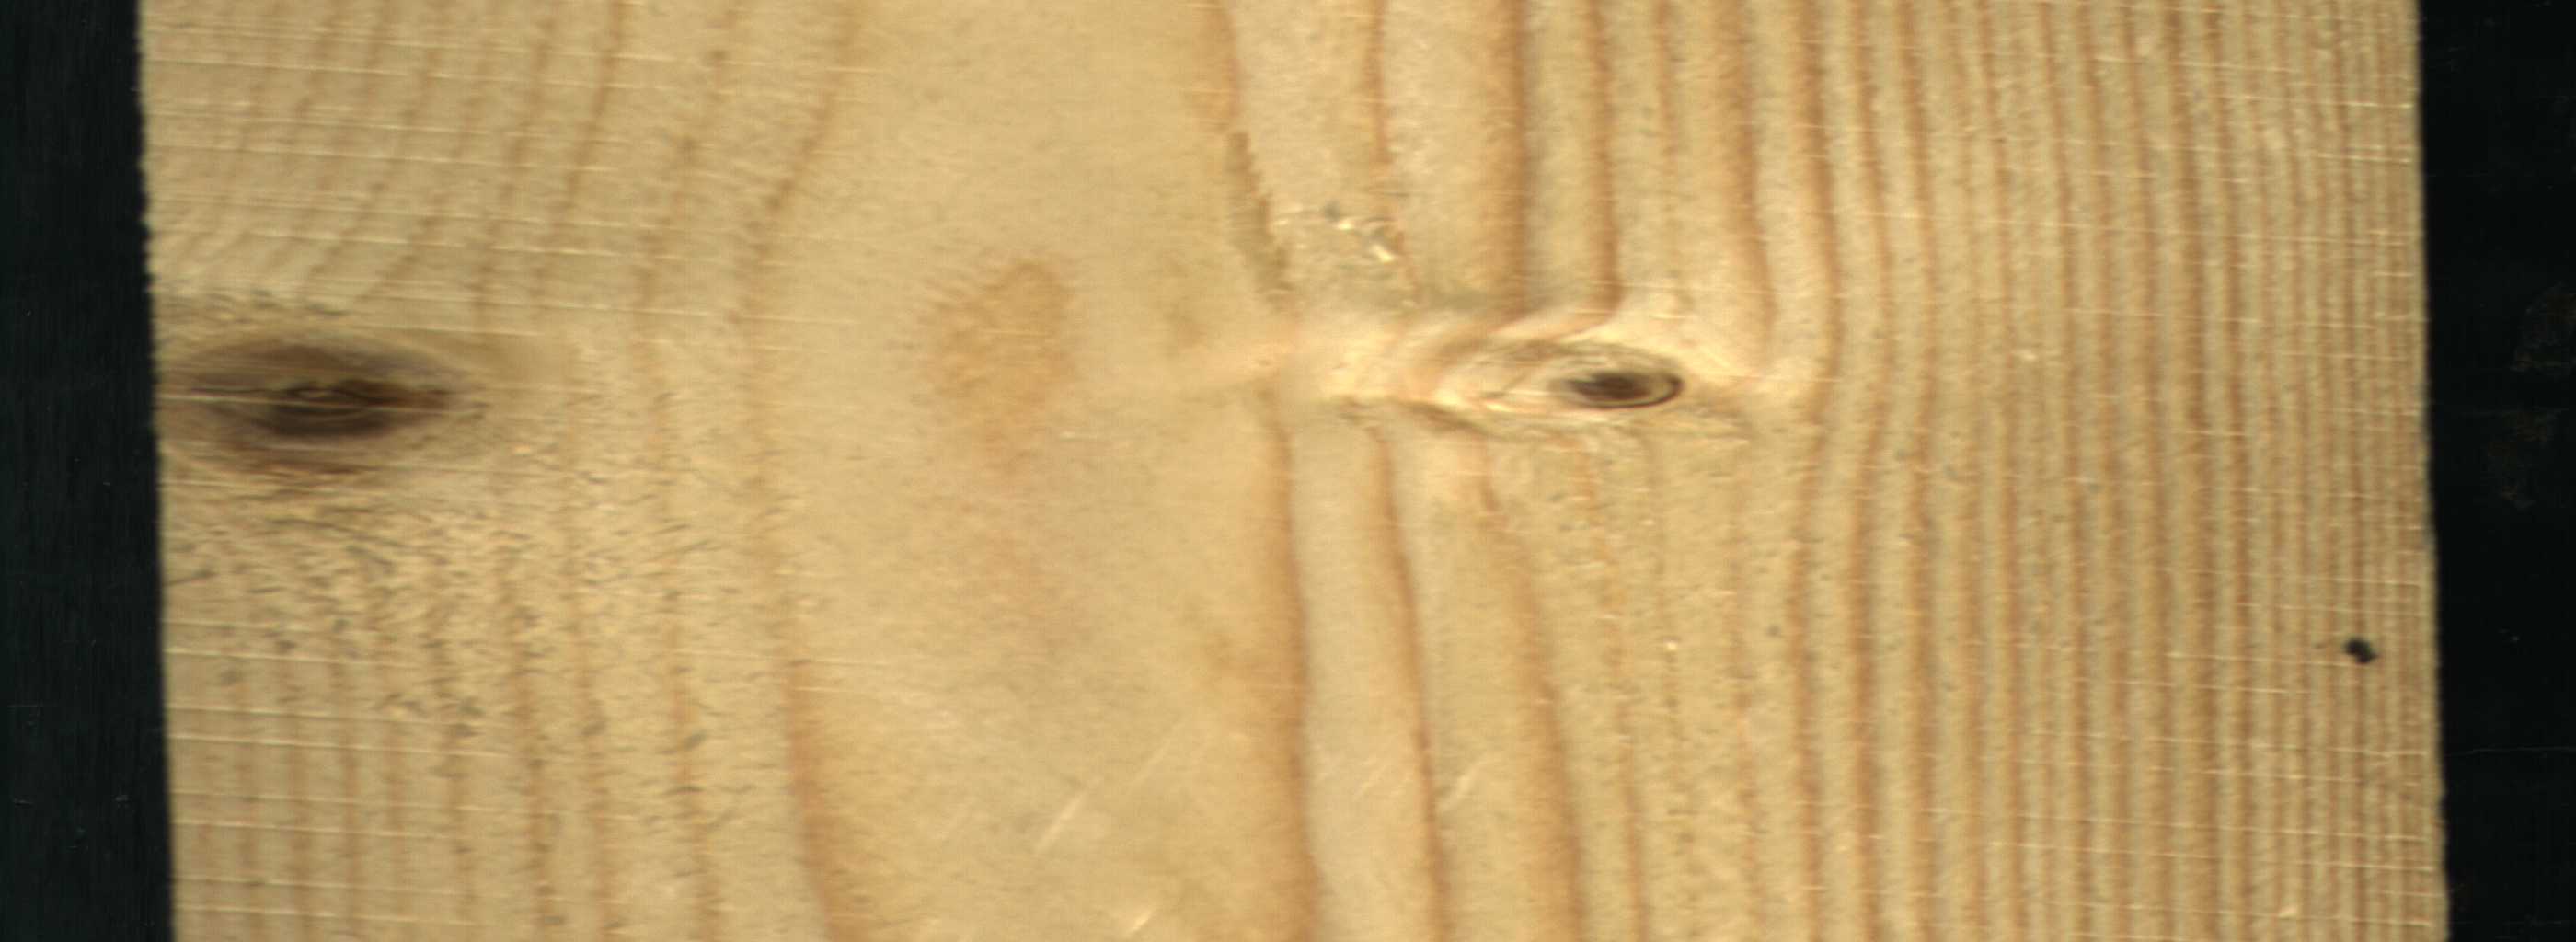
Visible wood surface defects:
Live_Knot
Live_Knot